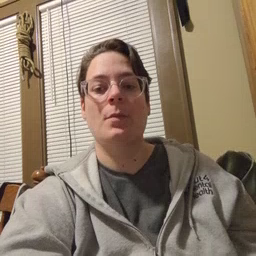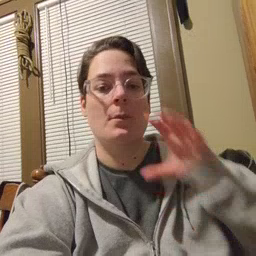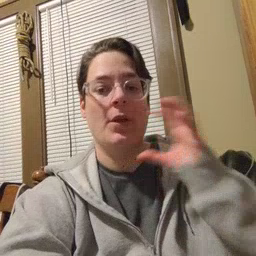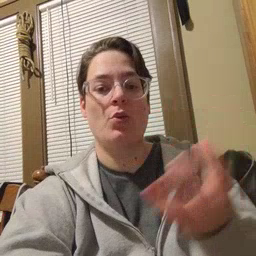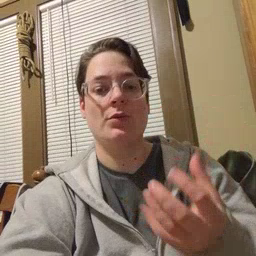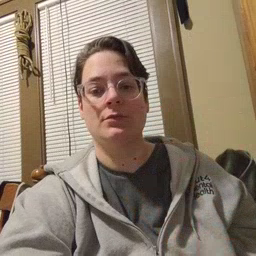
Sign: balloon